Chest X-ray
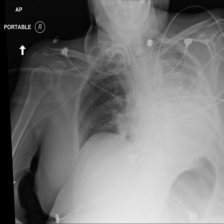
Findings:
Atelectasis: negative
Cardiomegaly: negative
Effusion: negative
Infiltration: negative
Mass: negative
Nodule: negative
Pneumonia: negative
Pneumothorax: negative
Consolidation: negative
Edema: negative
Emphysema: negative
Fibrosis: negative
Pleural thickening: negative
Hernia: negative